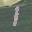
Label: 1